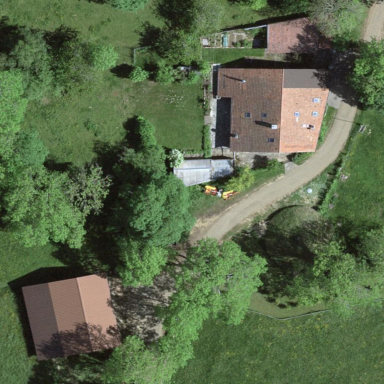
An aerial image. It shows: Farmyard area.